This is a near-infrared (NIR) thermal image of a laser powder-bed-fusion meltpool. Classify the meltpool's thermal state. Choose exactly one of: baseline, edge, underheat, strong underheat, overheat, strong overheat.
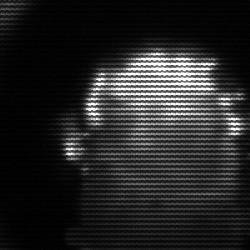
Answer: baseline